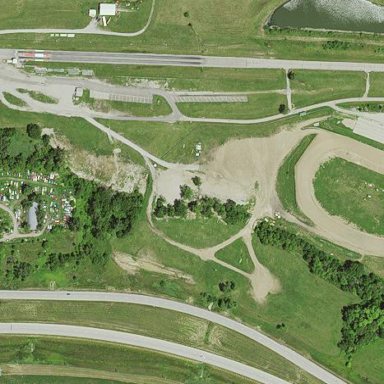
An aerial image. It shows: Sports center tailored for motor sports enthusiasts.